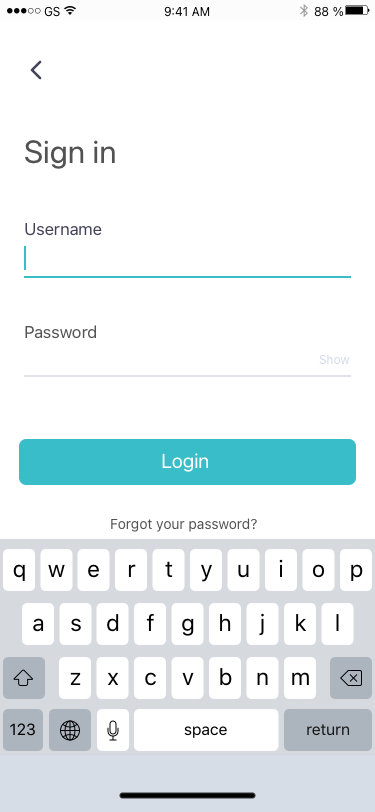
Text in this UI design:
88 %
9:41 AM
GS
Sign in
Forgot your password?
Login
Username
Password
Show